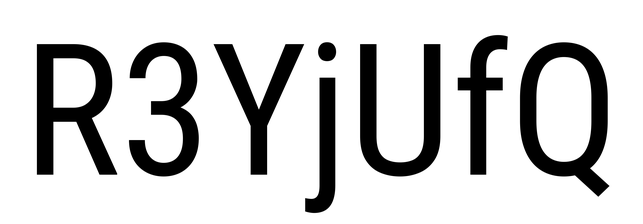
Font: Roboto_Condensed_Regular